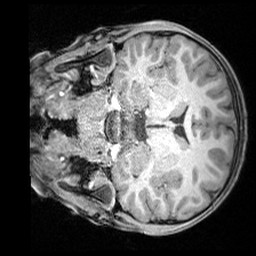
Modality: T1w
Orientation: coronal
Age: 9
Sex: male
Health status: ill
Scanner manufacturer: siemens
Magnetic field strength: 3 T
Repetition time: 1.6 s
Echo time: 0.00179 s